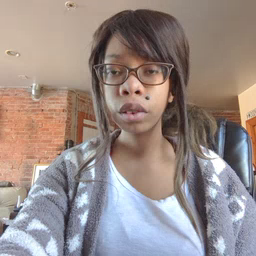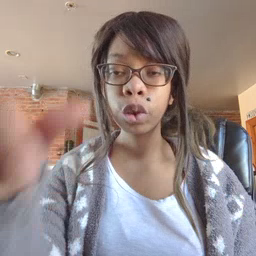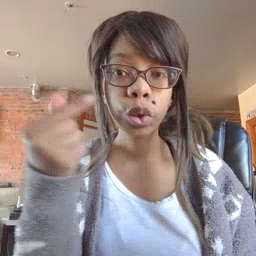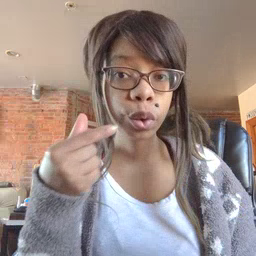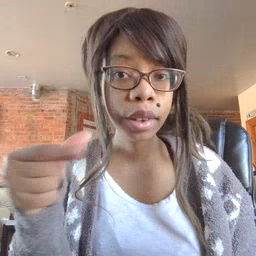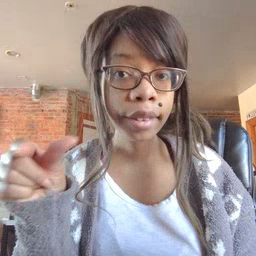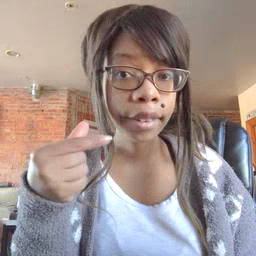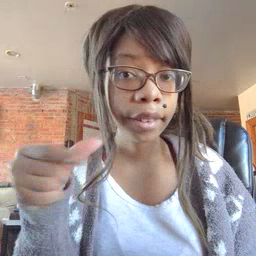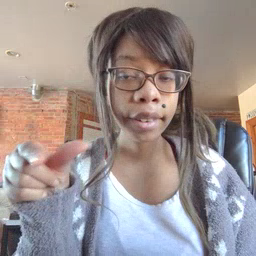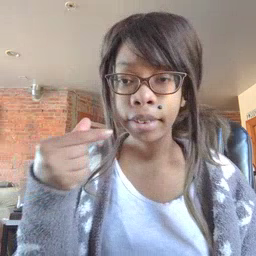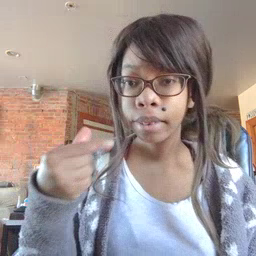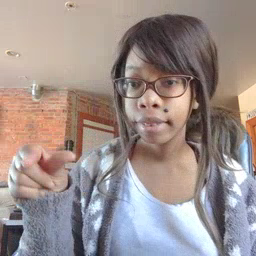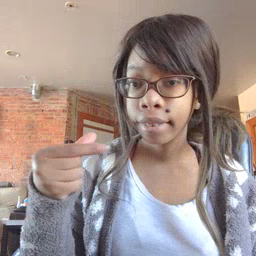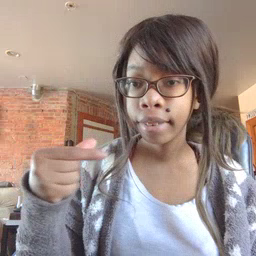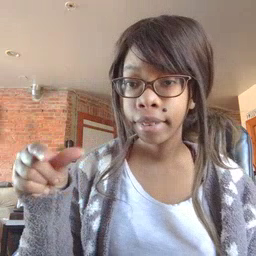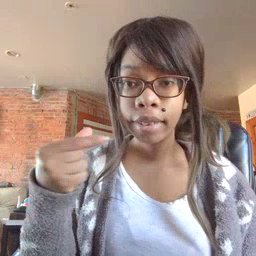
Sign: green